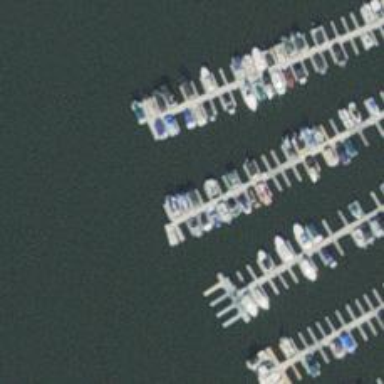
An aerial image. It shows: Man-made pier.